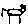
Label: cat